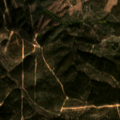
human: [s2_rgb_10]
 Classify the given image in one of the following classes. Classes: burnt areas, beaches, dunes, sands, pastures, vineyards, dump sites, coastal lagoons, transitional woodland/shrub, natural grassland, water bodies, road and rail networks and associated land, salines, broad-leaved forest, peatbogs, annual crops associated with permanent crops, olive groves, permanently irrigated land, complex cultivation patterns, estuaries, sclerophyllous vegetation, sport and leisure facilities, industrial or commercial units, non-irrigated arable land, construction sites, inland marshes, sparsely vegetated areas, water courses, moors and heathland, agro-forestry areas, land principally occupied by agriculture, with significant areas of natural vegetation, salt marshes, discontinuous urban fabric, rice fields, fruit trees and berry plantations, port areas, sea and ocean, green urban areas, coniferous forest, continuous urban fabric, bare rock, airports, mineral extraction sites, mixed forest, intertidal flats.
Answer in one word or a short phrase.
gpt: land principally occupied by agriculture, with significant areas of natural vegetation, broad-leaved forest, transitional woodland/shrub